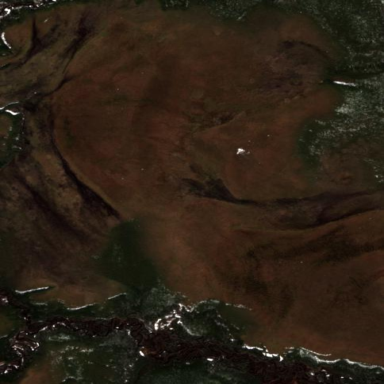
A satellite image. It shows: Bog wetland.